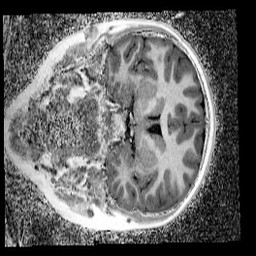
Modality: UNIT1_denoised
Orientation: coronal
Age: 9
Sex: female
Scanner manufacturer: siemens
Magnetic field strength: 3 T
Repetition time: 4 s
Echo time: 0.00299 s